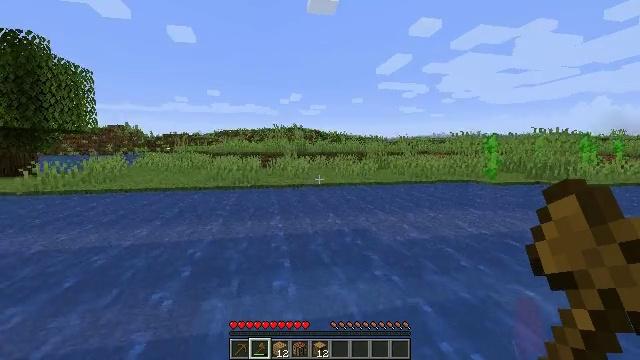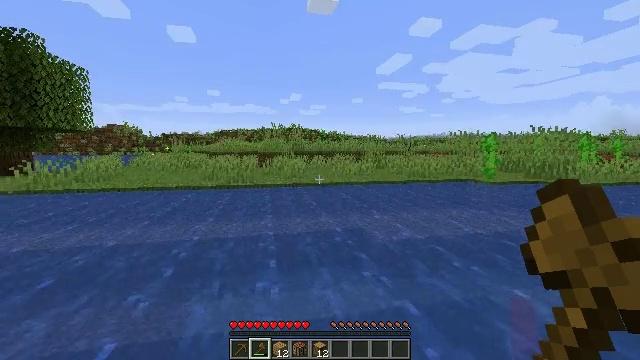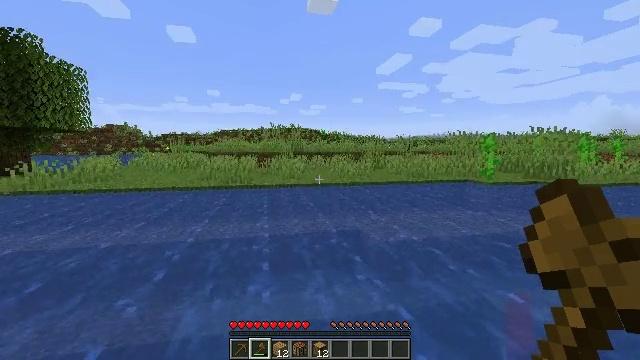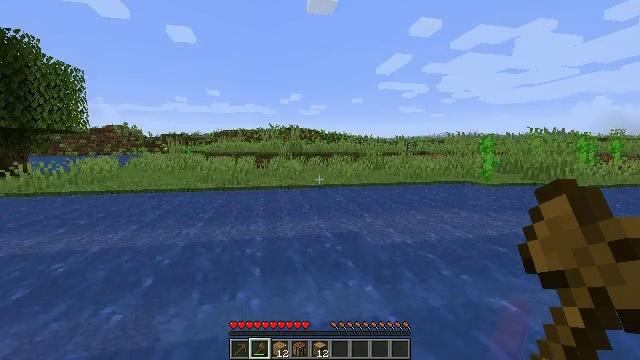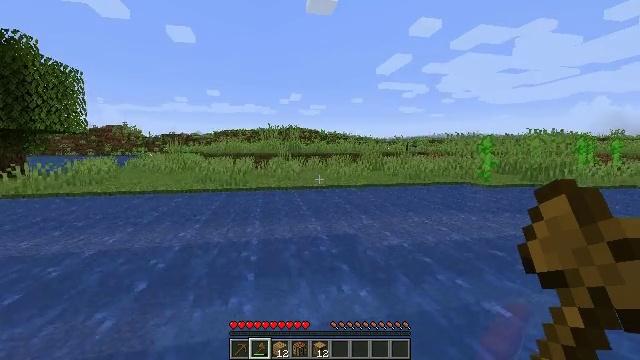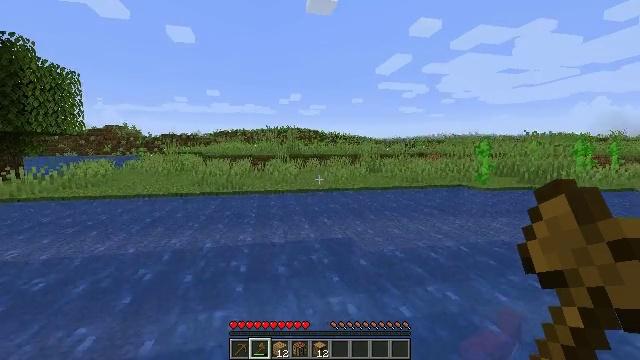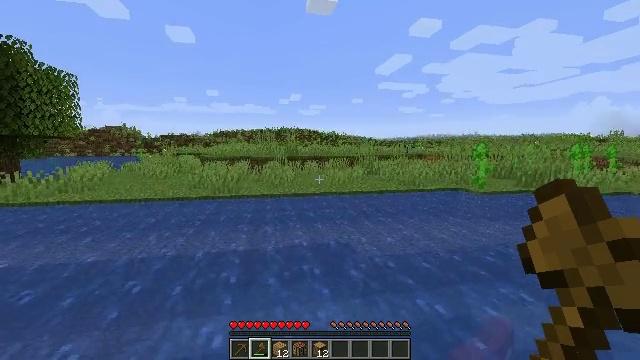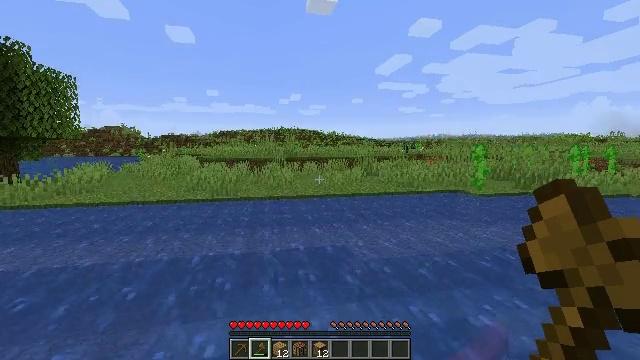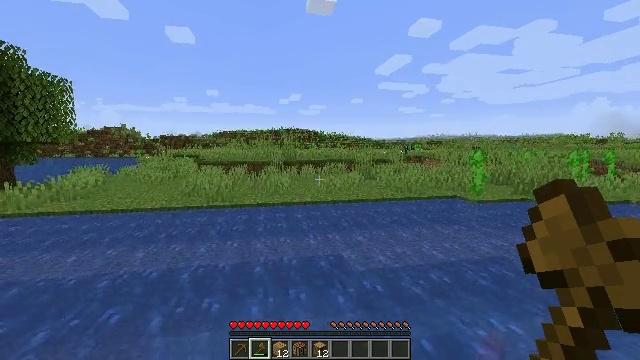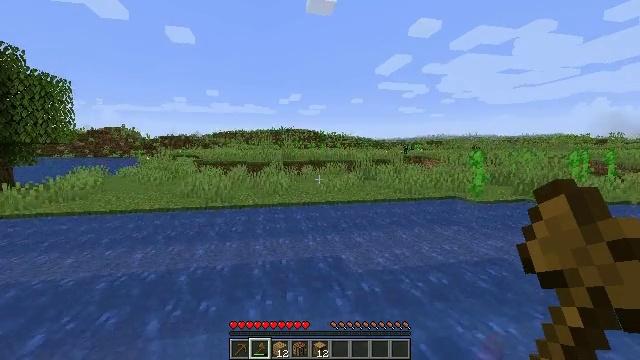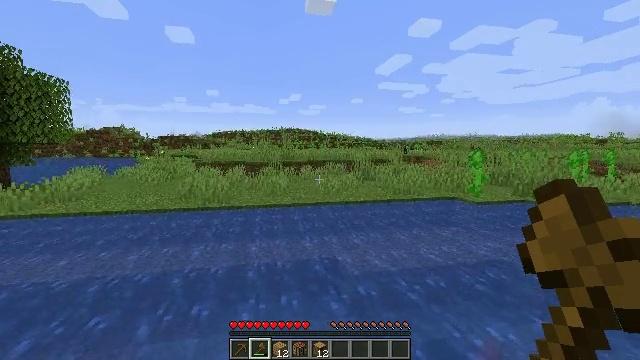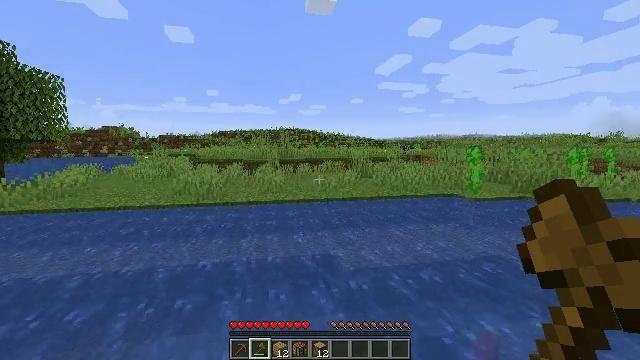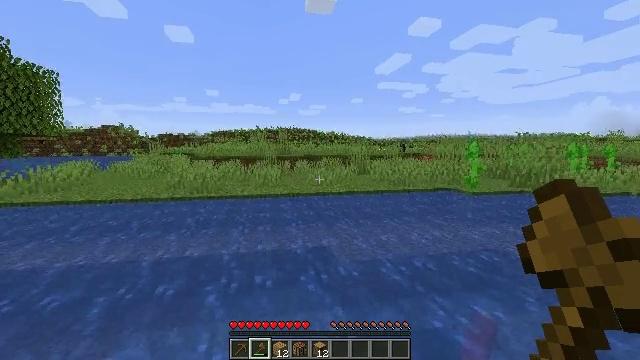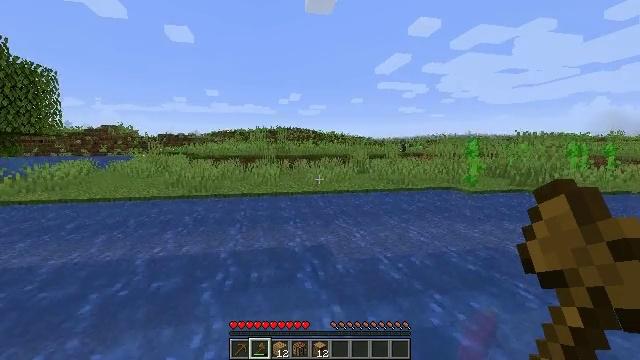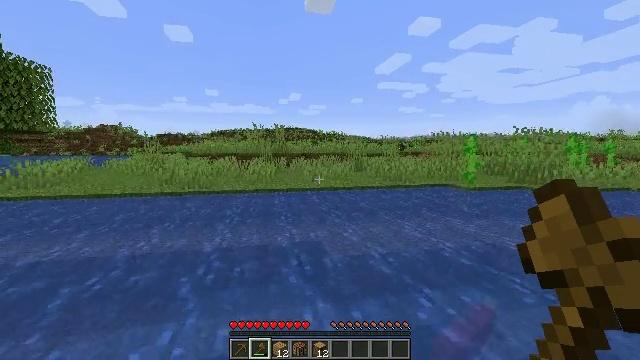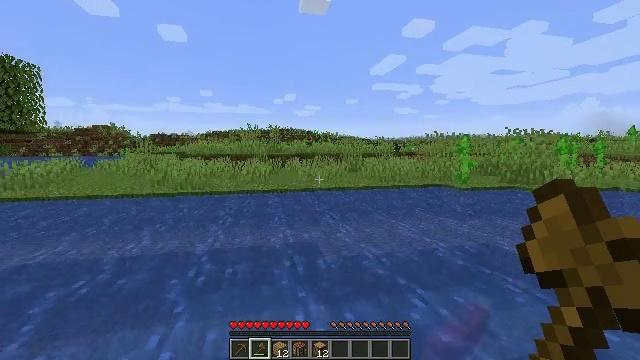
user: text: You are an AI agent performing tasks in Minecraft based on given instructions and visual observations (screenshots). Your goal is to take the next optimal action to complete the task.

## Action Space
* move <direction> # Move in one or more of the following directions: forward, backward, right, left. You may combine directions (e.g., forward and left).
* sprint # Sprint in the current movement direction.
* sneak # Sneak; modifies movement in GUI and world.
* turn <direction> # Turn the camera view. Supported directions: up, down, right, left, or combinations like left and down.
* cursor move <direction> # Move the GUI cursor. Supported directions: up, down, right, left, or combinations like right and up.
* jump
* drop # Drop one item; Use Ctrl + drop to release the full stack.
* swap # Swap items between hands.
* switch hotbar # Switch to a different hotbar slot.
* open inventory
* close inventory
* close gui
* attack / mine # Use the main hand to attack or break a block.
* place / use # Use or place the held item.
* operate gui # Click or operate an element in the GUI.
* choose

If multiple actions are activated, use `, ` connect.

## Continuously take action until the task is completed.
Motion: motion action
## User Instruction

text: Mine the sunflower from the ground.
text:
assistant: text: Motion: move right, jump
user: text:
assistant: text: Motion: move right, jump
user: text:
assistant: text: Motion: move right, jump
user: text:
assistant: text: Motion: move right, jump
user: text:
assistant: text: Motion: move right, jump
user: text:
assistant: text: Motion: move right, jump
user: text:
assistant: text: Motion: move right, jump
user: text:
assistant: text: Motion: move right, jump
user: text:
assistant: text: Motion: move right, jump
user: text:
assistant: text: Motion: move right, jump
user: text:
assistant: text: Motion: move right, jump
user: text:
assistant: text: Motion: move forward and move right, jump
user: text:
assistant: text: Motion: move forward and move right, jump
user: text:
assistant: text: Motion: move forward and move right, jump
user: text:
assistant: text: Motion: move forward and move right, turn right, jump
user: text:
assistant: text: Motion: move forward and move right, turn right, jump
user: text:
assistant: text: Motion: move forward and move right, turn right, jump
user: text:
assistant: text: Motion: move forward, turn right, jump
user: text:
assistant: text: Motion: move forward, jump
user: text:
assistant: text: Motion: move forward, jump
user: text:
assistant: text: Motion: move forward, jump
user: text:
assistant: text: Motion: move forward, jump
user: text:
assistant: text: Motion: move forward, turn right, jump
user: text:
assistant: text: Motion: move forward, turn right, jump
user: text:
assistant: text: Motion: move forward, turn right, jump
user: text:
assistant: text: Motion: move forward, jump
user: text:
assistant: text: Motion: move forward, jump
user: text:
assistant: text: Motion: move forward and move left, jump
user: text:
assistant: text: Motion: move forward and move left, turn right, jump
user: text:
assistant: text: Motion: move forward and move left, turn right, jump